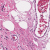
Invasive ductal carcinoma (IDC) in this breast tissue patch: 0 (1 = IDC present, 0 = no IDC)